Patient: sex M, age 36
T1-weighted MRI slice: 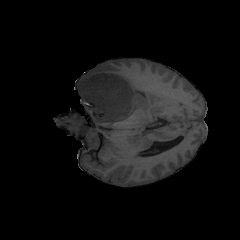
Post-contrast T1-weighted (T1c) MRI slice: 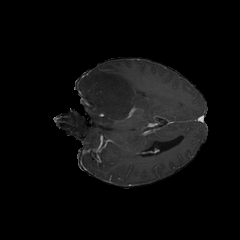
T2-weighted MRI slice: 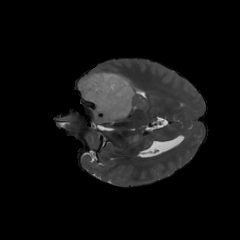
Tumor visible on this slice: yes
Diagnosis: Glioblastoma, IDH-wildtype
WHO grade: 4